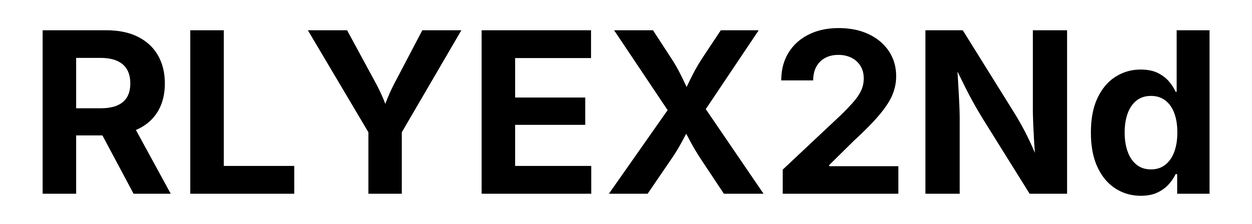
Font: Inter_Bold